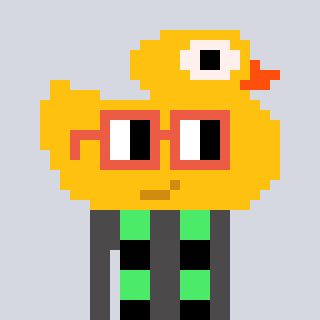
a pixel art character with square orange glasses, a ducky-shaped head and a grayscale-colored body on a cool background